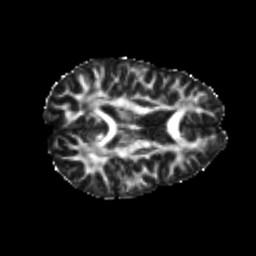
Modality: FA
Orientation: axial
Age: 24
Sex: female
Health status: healthy
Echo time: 0.074 s